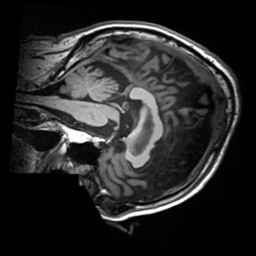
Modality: T1w
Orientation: sagittal
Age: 74
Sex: male
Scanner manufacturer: siemens
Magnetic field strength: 3 T
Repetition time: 2.2 s
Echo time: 0.00245 s